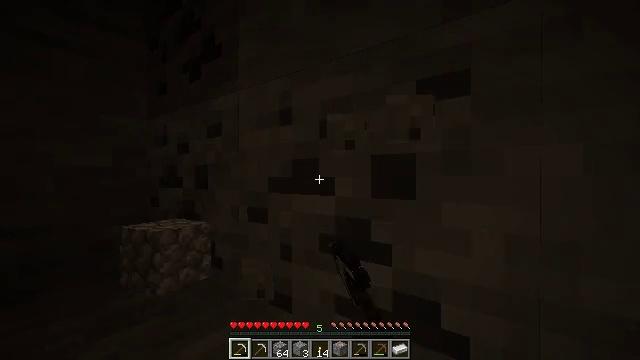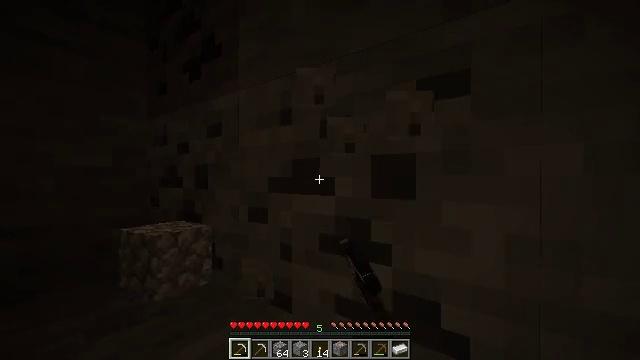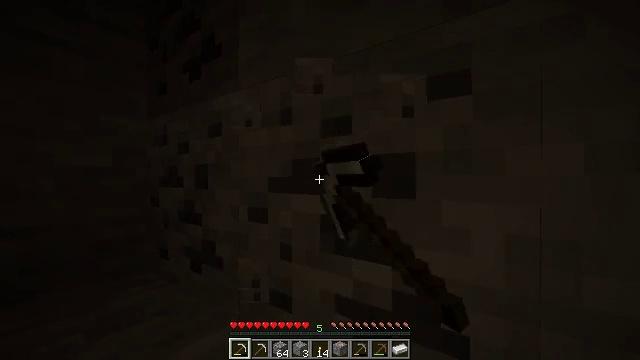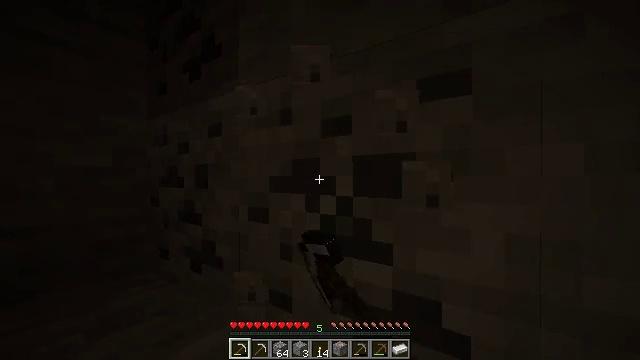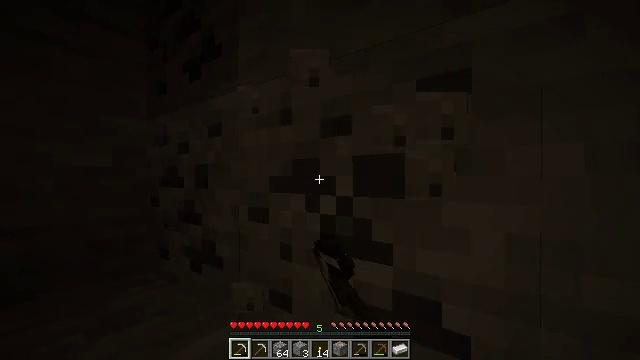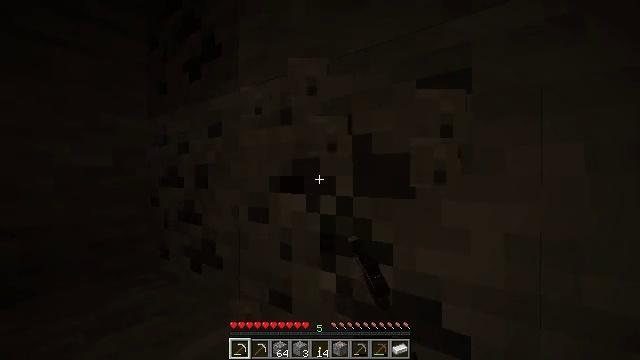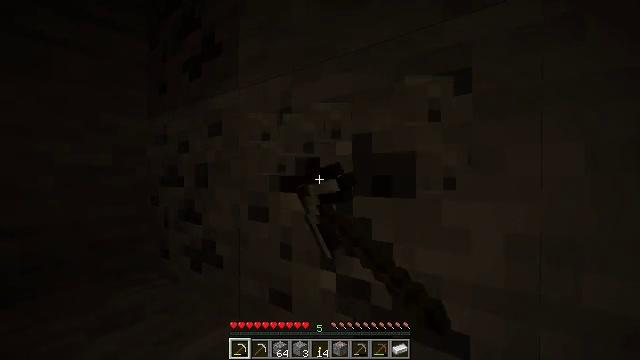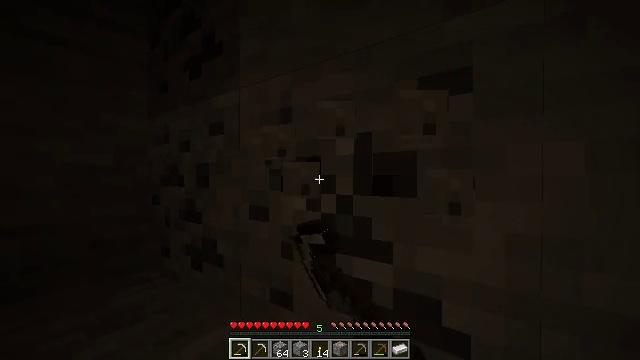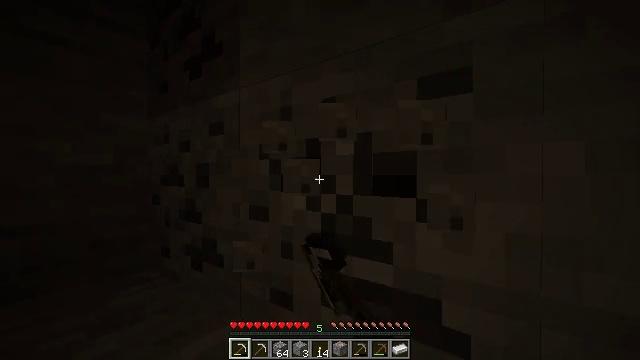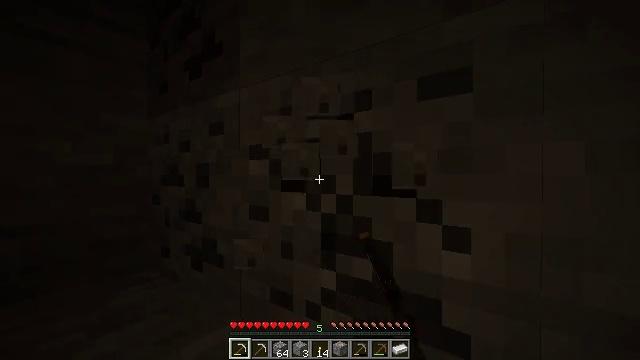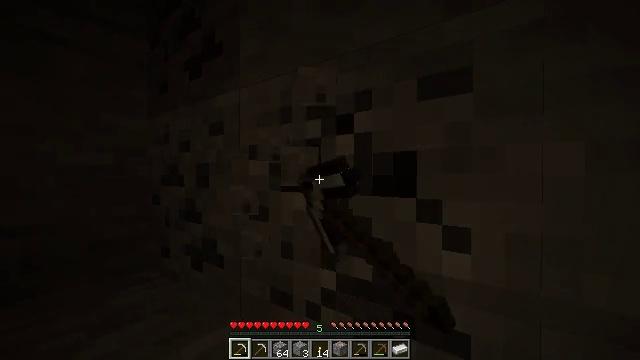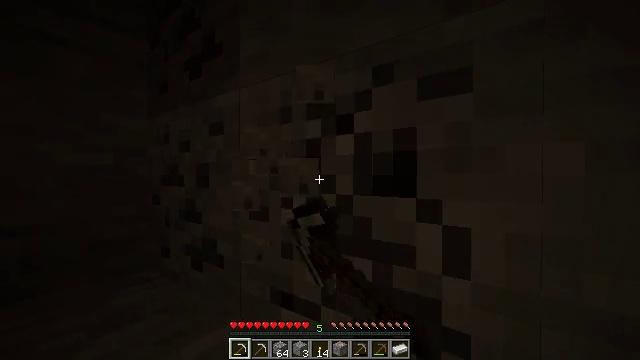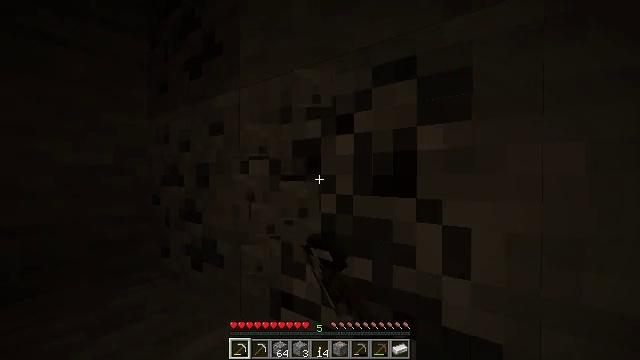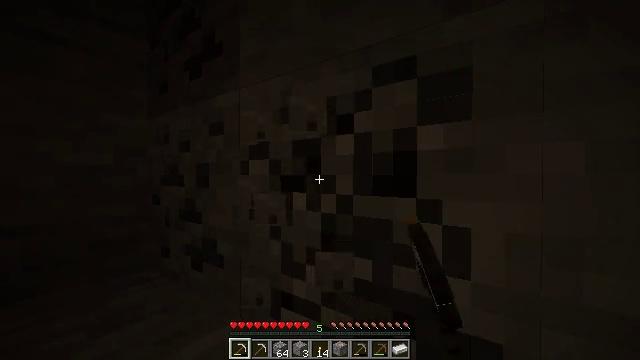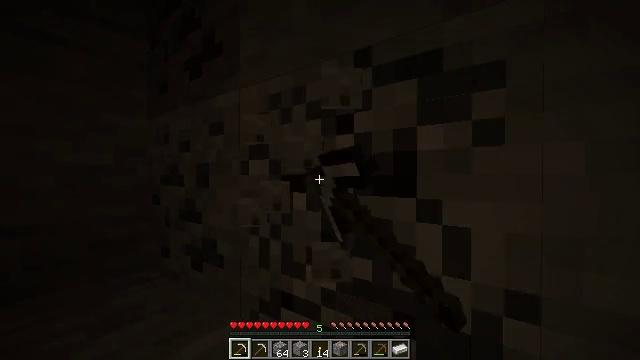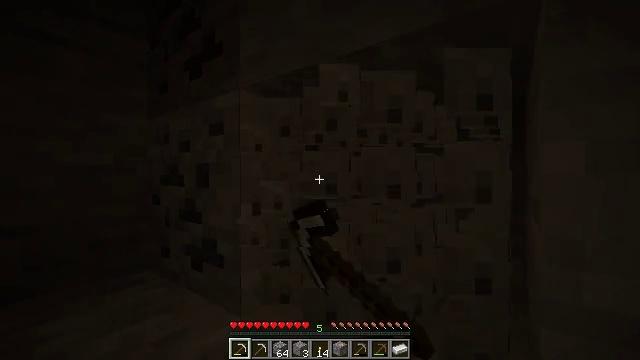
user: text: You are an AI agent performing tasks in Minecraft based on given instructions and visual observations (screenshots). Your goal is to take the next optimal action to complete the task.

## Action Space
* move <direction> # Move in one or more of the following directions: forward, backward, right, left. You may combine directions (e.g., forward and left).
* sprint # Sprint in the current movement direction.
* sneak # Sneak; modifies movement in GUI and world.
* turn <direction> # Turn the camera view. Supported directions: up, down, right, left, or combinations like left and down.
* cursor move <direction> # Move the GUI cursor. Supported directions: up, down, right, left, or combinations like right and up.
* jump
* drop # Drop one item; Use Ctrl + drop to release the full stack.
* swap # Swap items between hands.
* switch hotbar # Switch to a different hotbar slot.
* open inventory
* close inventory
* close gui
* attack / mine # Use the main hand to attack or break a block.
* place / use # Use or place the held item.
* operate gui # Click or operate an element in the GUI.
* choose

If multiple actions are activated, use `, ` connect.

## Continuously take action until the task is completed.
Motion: motion action
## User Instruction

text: Find and mine the coal ore.
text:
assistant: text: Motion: attack / mine
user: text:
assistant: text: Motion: attack / mine
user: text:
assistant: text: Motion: attack / mine
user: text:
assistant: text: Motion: attack / mine
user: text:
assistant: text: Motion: attack / mine
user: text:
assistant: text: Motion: attack / mine
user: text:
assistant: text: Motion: attack / mine
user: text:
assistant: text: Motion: attack / mine
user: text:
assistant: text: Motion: attack / mine
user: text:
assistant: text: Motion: attack / mine
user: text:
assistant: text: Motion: attack / mine
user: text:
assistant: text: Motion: attack / mine
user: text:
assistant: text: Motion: attack / mine
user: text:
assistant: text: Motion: attack / mine
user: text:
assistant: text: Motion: attack / mine
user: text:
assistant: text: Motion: attack / mine
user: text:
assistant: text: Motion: attack / mine
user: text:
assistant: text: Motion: attack / mine
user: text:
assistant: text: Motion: attack / mine
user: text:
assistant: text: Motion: attack / mine
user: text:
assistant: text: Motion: attack / mine
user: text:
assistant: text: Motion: attack / mine
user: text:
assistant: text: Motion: turn left, attack / mine
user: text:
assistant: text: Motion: attack / mine
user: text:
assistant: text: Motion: attack / mine
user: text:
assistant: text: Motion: attack / mine
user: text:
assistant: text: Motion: turn left, attack / mine
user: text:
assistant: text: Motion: attack / mine
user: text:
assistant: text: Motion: attack / mine
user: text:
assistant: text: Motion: attack / mine